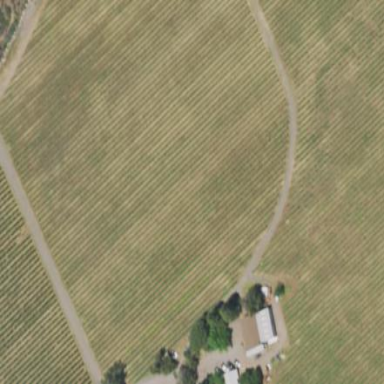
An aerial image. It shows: Vineyard growing wine grapes.